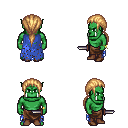
a pixel art fantasy rpg character, male body template, orc, green skin, blue tattered cape, robe skirt, light blonde ponytail hairstyle, bracelets, brown shoes, dagger, four views (front, back, left, right), 2x2 character sprite sheet, small pixel art, hard edges, no anti-aliasing